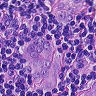
Metastatic tissue present: yes